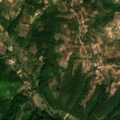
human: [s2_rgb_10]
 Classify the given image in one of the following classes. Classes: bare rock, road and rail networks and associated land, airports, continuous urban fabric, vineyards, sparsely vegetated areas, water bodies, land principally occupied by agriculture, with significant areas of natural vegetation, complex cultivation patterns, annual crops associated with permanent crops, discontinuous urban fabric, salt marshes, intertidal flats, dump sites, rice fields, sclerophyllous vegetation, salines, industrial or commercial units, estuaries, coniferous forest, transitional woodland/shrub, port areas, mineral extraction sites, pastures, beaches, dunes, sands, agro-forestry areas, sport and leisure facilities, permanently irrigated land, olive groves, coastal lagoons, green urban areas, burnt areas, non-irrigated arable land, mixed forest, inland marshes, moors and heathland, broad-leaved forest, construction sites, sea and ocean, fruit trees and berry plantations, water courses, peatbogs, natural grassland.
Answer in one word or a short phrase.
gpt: complex cultivation patterns, land principally occupied by agriculture, with significant areas of natural vegetation, broad-leaved forest